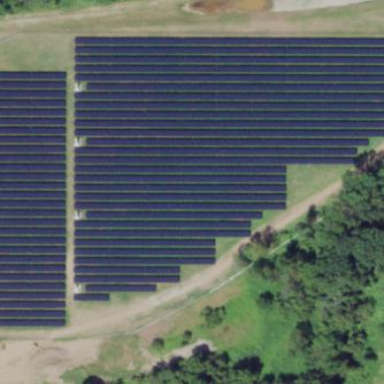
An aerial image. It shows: Solar power plant using photovoltaic technology.